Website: walmart
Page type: payment
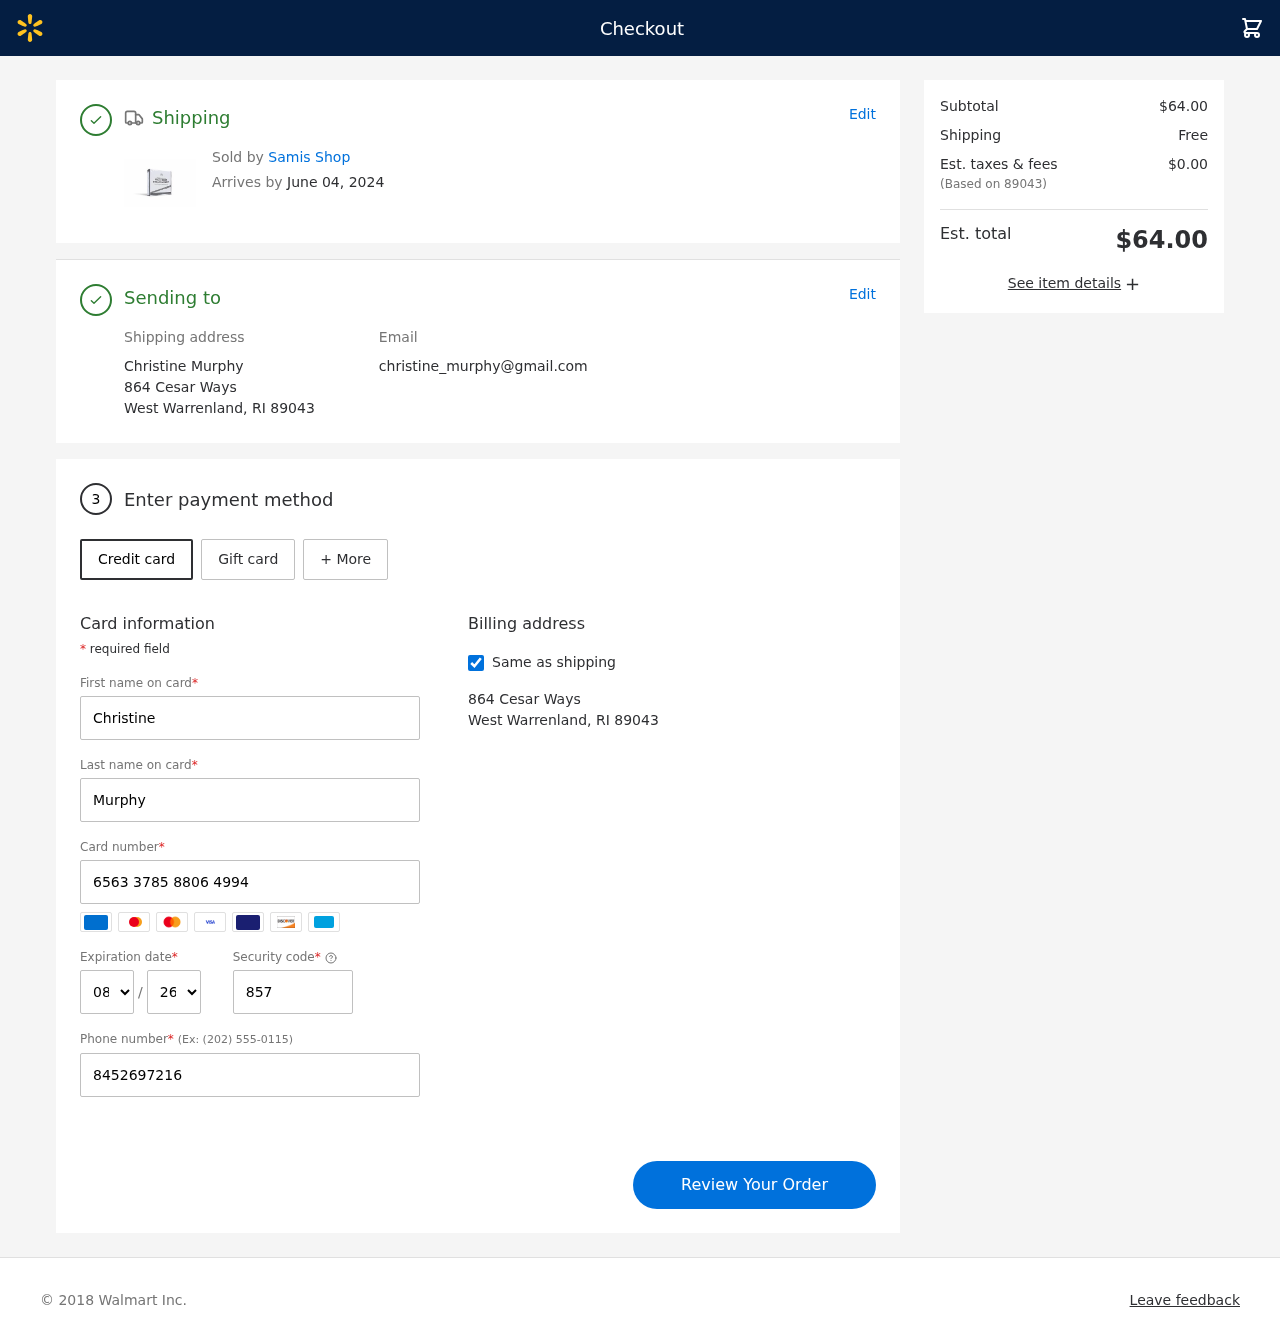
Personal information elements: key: PII_CARD_CVV
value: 857
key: PII_CARD_EXPIRY_MONTH
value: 08
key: PII_CARD_EXPIRY_YEAR
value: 26
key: PII_CARD_NUMBER
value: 6563 3785 8806 4994
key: PII_CITY_STATE_ZIP
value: West Warrenland, RI 89043
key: PII_EMAIL
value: christine_murphy@gmail.com
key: PII_FIRSTNAME
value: Christine
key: PII_FULLNAME
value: Christine Murphy
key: PII_LASTNAME
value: Murphy
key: PII_PHONE
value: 8452697216
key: PII_POSTCODE
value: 89043
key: PII_STREET
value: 864 Cesar Ways
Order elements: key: ORDER_DELIVERY_DATE
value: June 04, 2024
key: ORDER_SUBTOTAL
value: $64.00
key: ORDER_SHIPPING_COST
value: Free
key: ORDER_TAX
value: $0.00
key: ORDER_TOTAL
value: $64.00